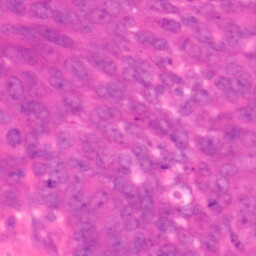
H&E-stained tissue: Colon